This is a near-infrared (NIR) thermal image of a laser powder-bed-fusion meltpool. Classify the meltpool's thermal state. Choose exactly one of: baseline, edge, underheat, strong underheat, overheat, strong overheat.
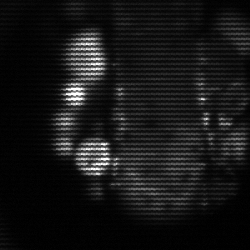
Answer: strong underheat